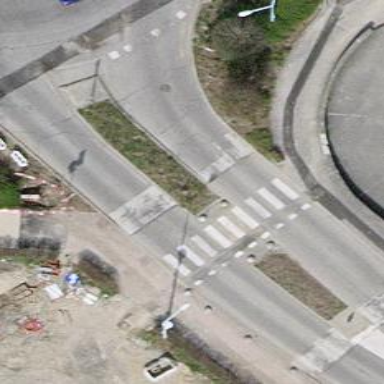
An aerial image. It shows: Uncontrolled zebra crossing on the road.